九年级 · 解析几何
(本小题8.0分)

如图所示, 四边形 $A B C D$ 的边 $A B 、 B C 、 C D 、 D A$ 分别与 $\odot O$ 相切于点 $L 、 M 、 N 、 P$. 求证: $A B+C D=$ $A D+B C$.

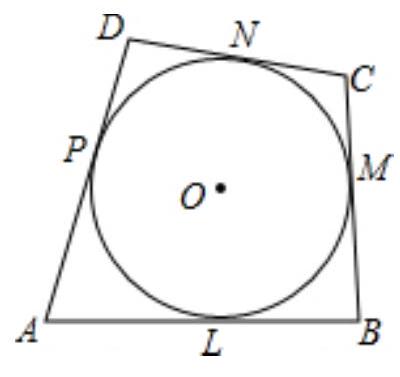
答案: 证明: $\because$ 四边形 $A B C D$ 的边 $A B 、 B C 、 C D 、 D A$ 分别与 $\odot O$ 相切于点 $L 、 M 、 N 、 P$, $\therefore A P=A L, B M=B L, C M=C N, D P=D N$,

$\therefore A P+D P+C M+B M=A L+D N+C N+B L$

$\because A P+D P=A D, C M+B M=C B, A L+B L=A B, D N+C N=C D$,

$\therefore A B+C D=A D+B C$.

【解析】直接利用切线长定理得出 $A P=A L, B M=B L, C M=C N, D P=D N$, 进而得出答案.此题主要考查了切线长定理, 正确利用切线长定理得出相等的线段是解题关键.